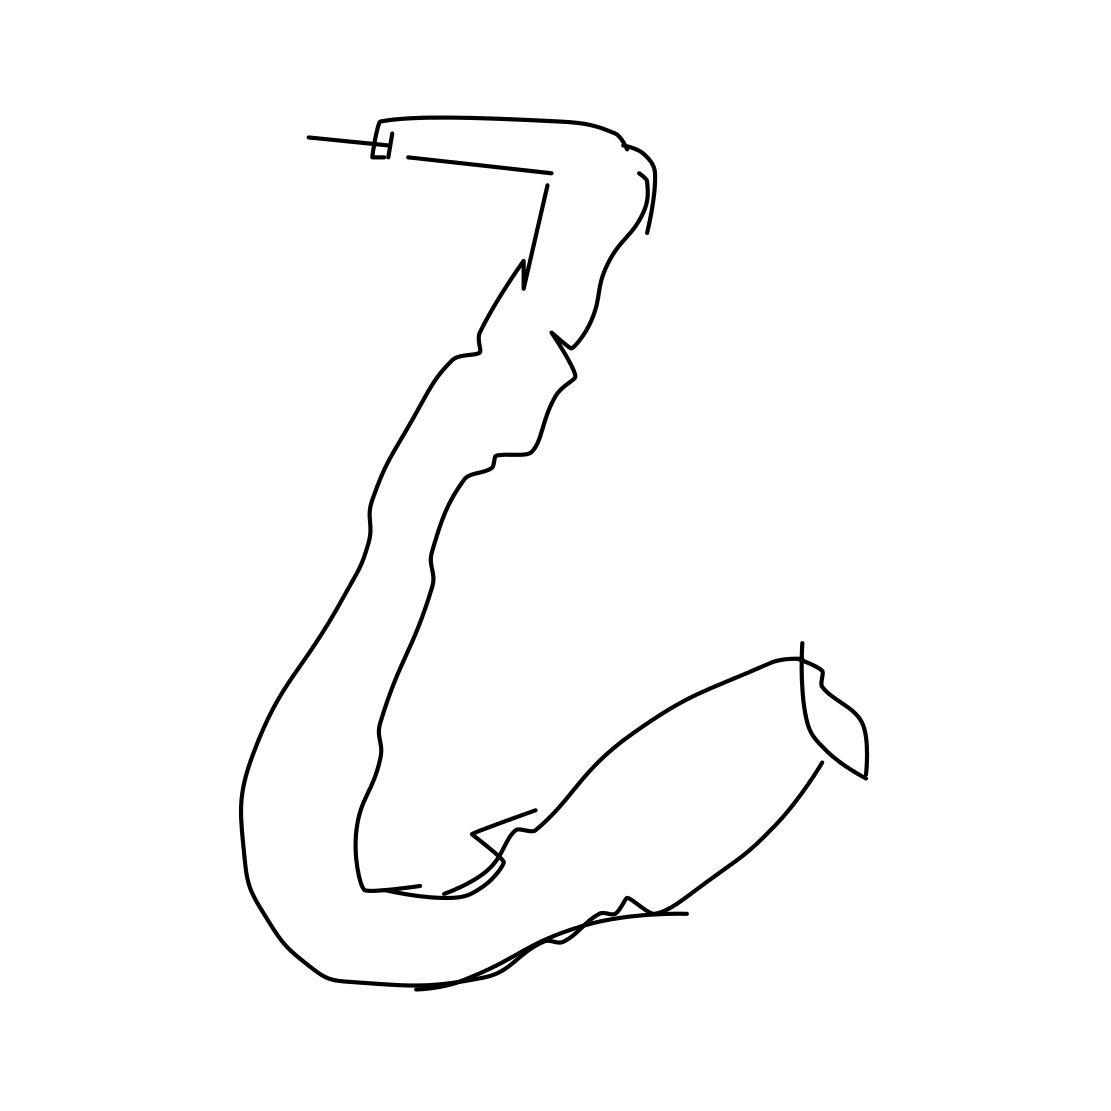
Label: saxophone